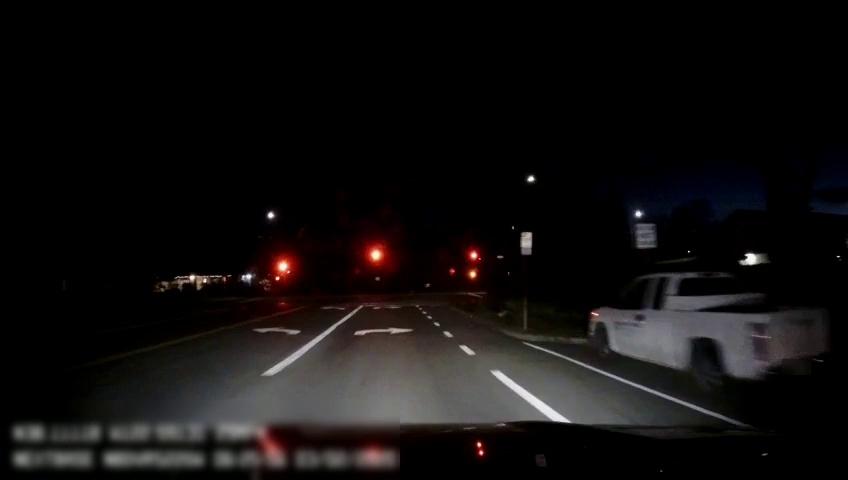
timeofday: Night
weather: Other
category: Drivable Space
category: Vehicles | Truck
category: Lanes | Current Lane
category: Lanes | Alternate Lane
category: Lanes | Current Lane
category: Lanes | Alternate Lane
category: Lanes | Alternate Lane
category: Traffic | Signs
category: Traffic | Signs